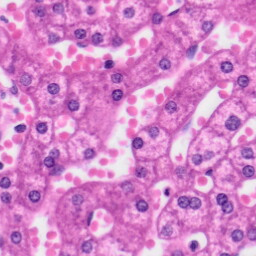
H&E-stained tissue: Liver